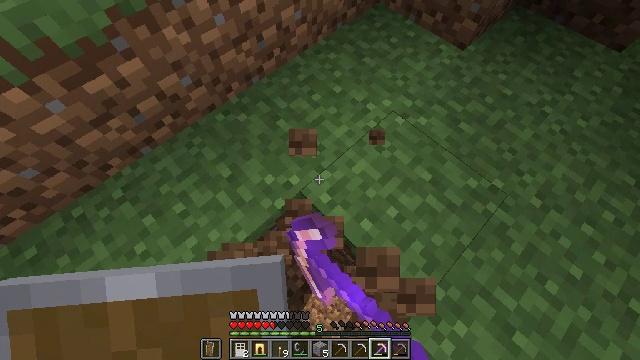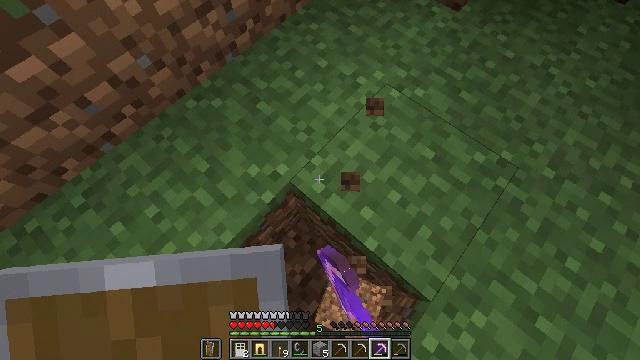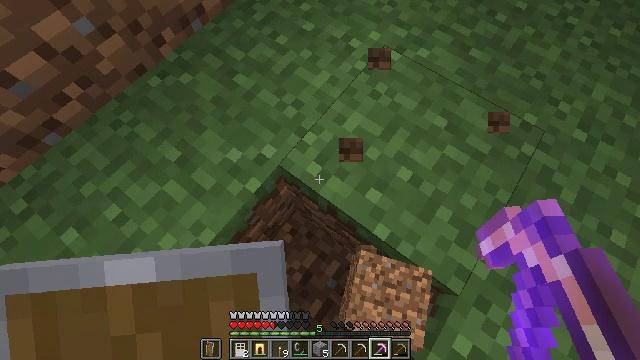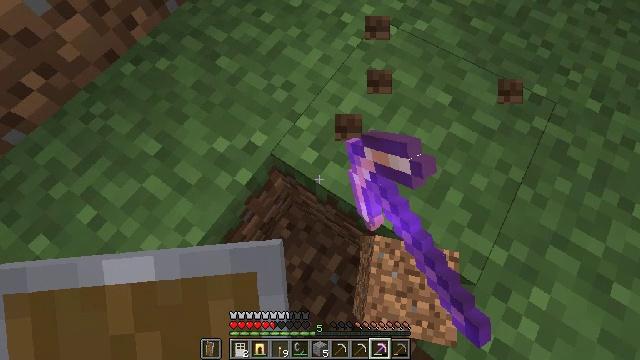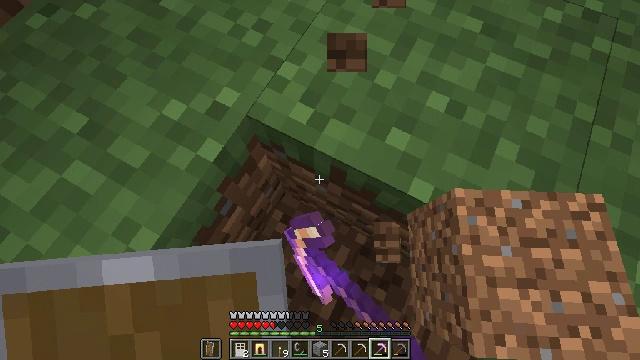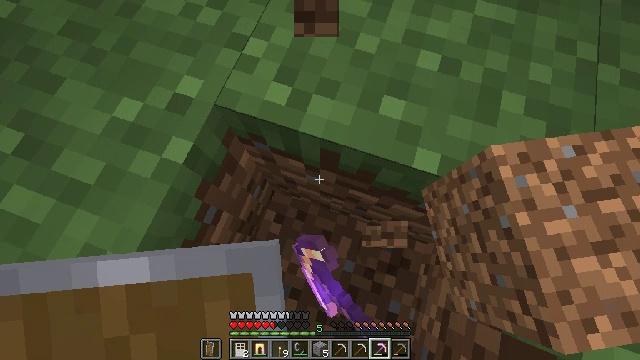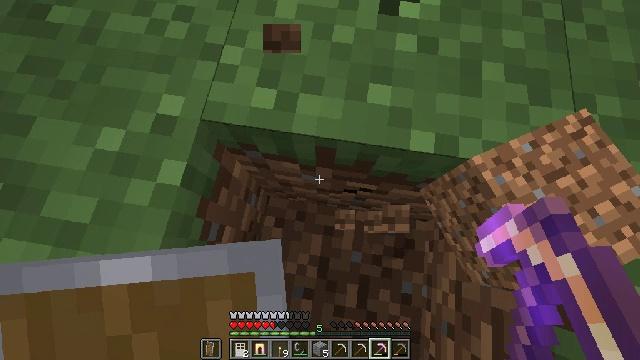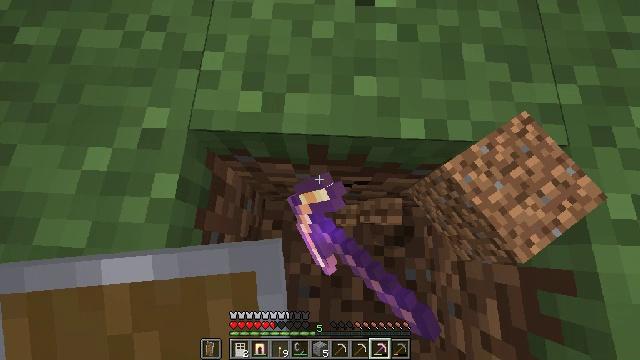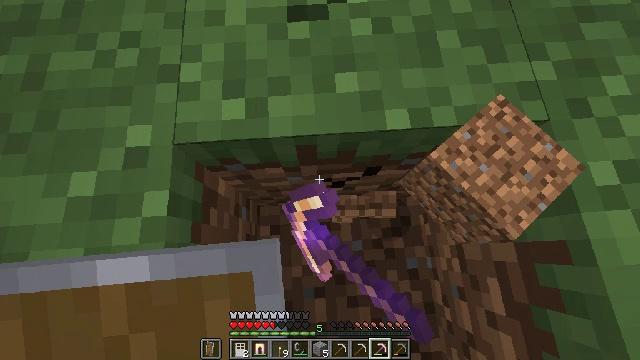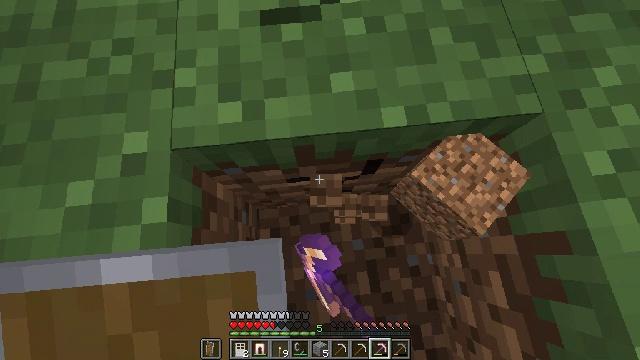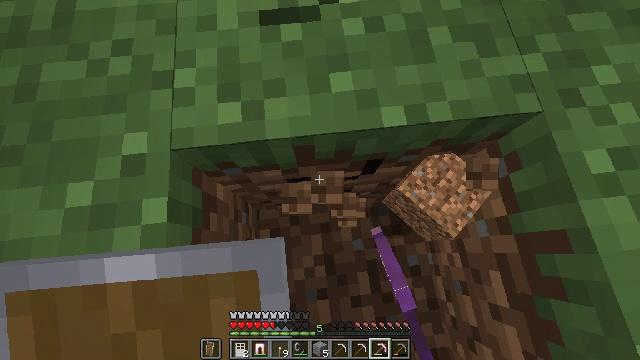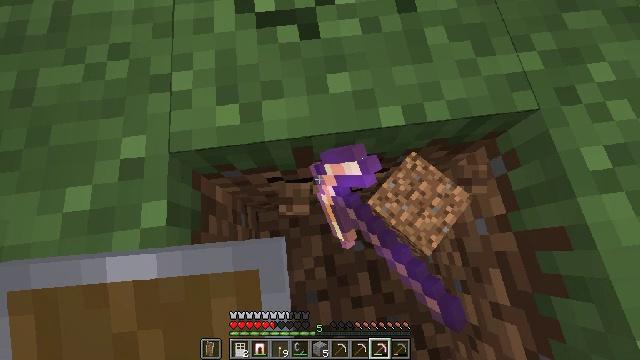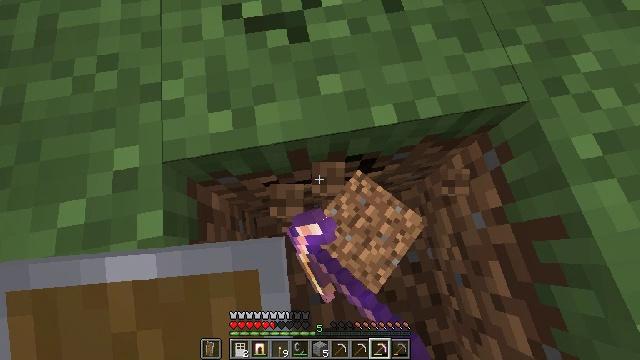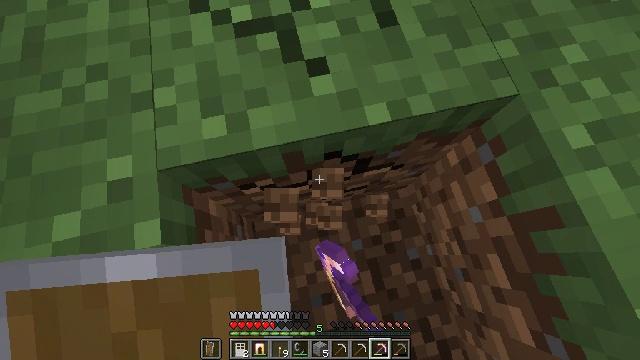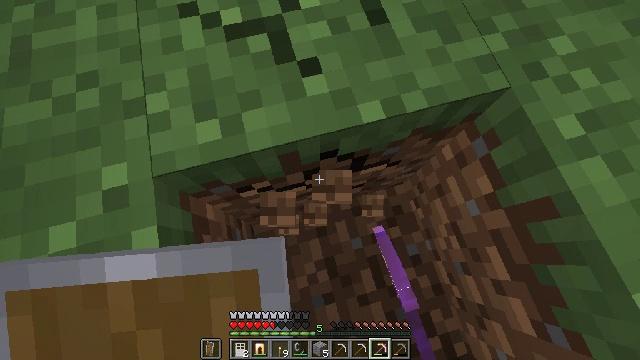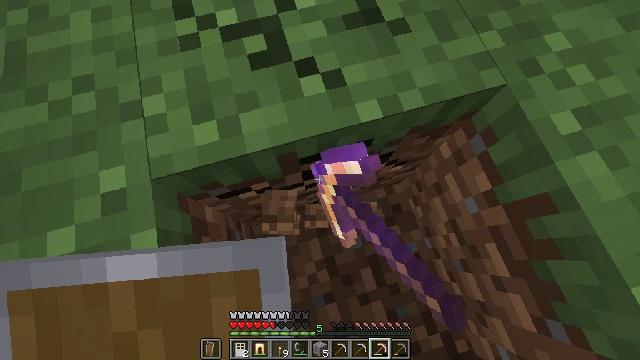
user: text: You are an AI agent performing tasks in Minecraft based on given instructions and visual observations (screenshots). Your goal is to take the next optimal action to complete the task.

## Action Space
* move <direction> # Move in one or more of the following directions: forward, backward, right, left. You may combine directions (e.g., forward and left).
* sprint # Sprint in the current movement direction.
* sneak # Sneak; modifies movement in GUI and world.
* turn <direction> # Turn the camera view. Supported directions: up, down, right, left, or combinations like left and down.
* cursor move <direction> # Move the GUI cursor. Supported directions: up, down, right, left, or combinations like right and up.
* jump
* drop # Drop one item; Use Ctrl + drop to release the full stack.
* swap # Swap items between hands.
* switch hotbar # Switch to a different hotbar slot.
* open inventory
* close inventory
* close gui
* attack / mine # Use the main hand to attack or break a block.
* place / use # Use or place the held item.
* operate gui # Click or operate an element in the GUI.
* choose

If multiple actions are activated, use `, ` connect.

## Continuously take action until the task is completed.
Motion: motion action
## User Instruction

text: Collect dirt by holding left button.
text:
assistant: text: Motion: turn right and down, attack / mine
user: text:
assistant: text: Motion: turn right and down, attack / mine
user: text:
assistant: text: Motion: turn right and down, attack / mine
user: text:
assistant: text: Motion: turn right and down, attack / mine
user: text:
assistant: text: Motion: turn right and down, attack / mine
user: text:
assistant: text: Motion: turn right, attack / mine
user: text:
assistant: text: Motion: turn right, attack / mine
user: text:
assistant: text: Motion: turn right, attack / mine
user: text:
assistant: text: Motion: turn right, attack / mine
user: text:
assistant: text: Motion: attack / mine
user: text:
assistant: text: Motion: attack / mine
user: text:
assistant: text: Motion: turn right, attack / mine
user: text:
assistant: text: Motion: turn right, attack / mine
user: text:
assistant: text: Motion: turn right, attack / mine
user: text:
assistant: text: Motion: turn right, attack / mine
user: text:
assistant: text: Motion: attack / mine
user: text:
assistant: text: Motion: attack / mine
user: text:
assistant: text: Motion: attack / mine
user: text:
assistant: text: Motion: attack / mine
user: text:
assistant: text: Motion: turn right and down, attack / mine
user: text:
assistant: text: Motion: turn right and down, attack / mine
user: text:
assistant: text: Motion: turn right and down, attack / mine
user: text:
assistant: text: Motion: attack / mine
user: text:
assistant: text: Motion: attack / mine
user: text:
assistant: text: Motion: attack / mine
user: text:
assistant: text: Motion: turn right and down, attack / mine
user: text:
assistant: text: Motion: turn right and down, attack / mine
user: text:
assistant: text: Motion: attack / mine
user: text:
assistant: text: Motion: attack / mine
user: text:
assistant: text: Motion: attack / mine